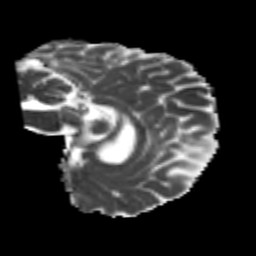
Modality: MD
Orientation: sagittal
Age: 21
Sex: female
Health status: healthy
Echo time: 0.074 s